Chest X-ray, AP view. Patient: 36 years old, sex M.
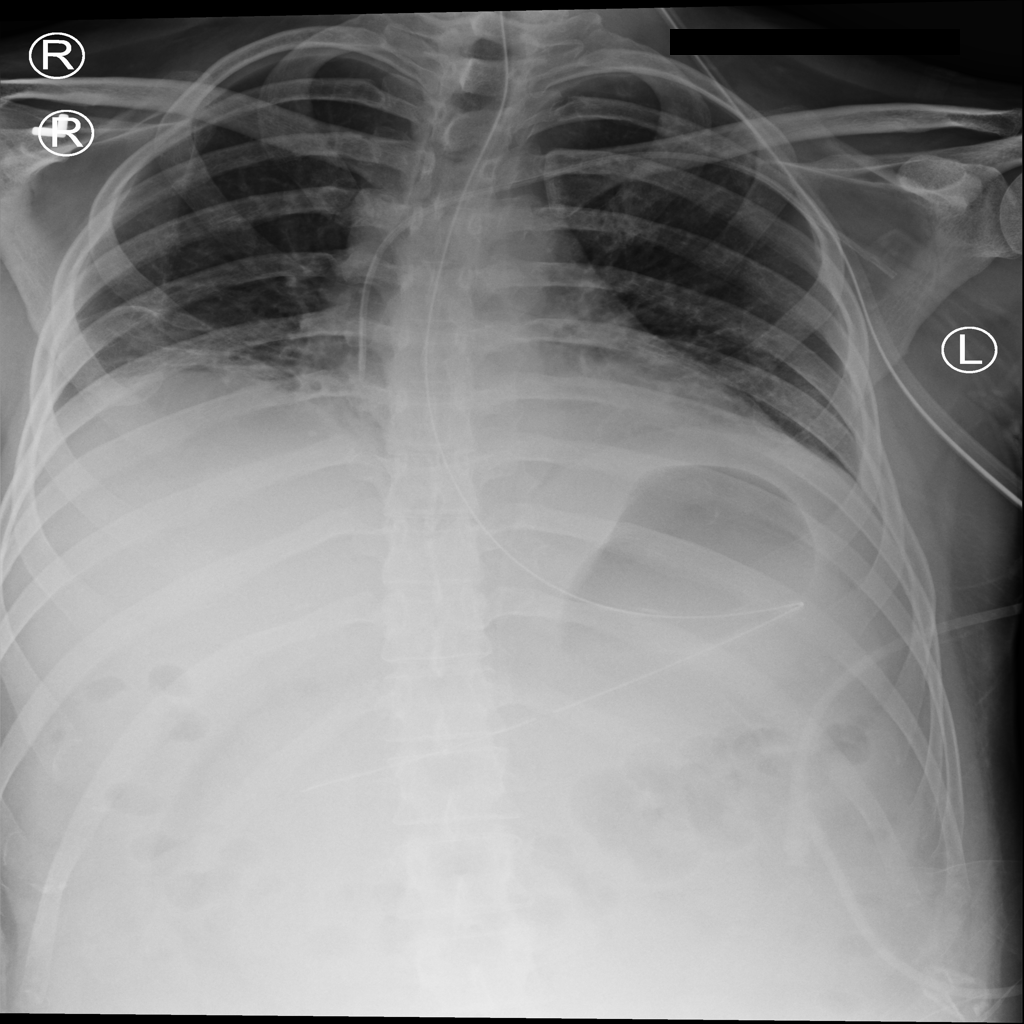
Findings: Effusion